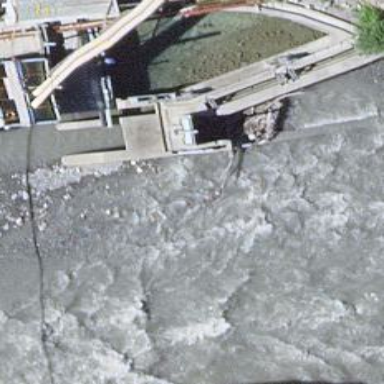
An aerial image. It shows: Weir along the waterway.